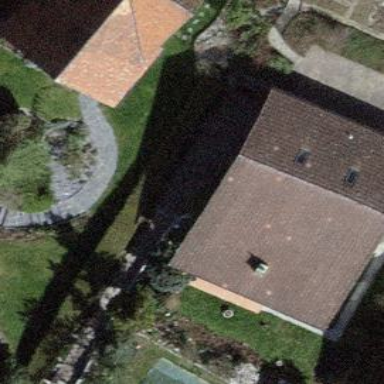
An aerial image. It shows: Building with tile roof.